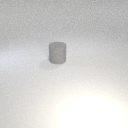
large gray rubber cylinder